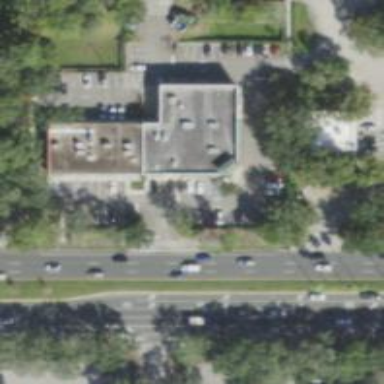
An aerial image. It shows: Pharmacy providing healthcare services.